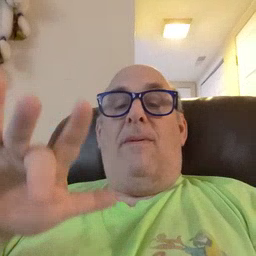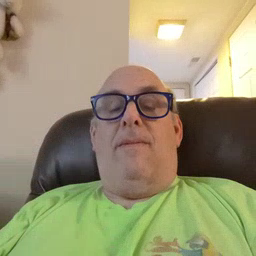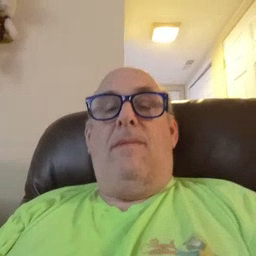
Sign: empty